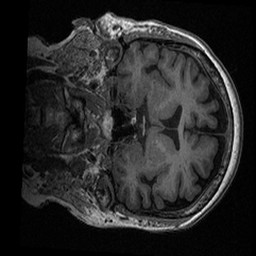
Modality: T1w
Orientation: coronal
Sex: female
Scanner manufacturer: ge
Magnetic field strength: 3 T
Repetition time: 0.0064 s
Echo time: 0.00281 s